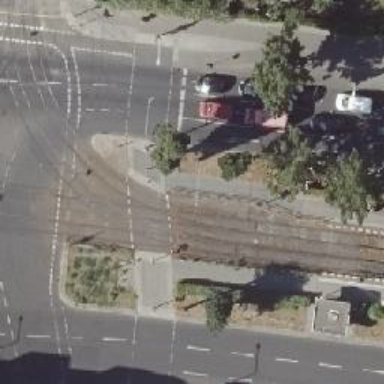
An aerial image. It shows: Footway crossing with traffic signals and island.